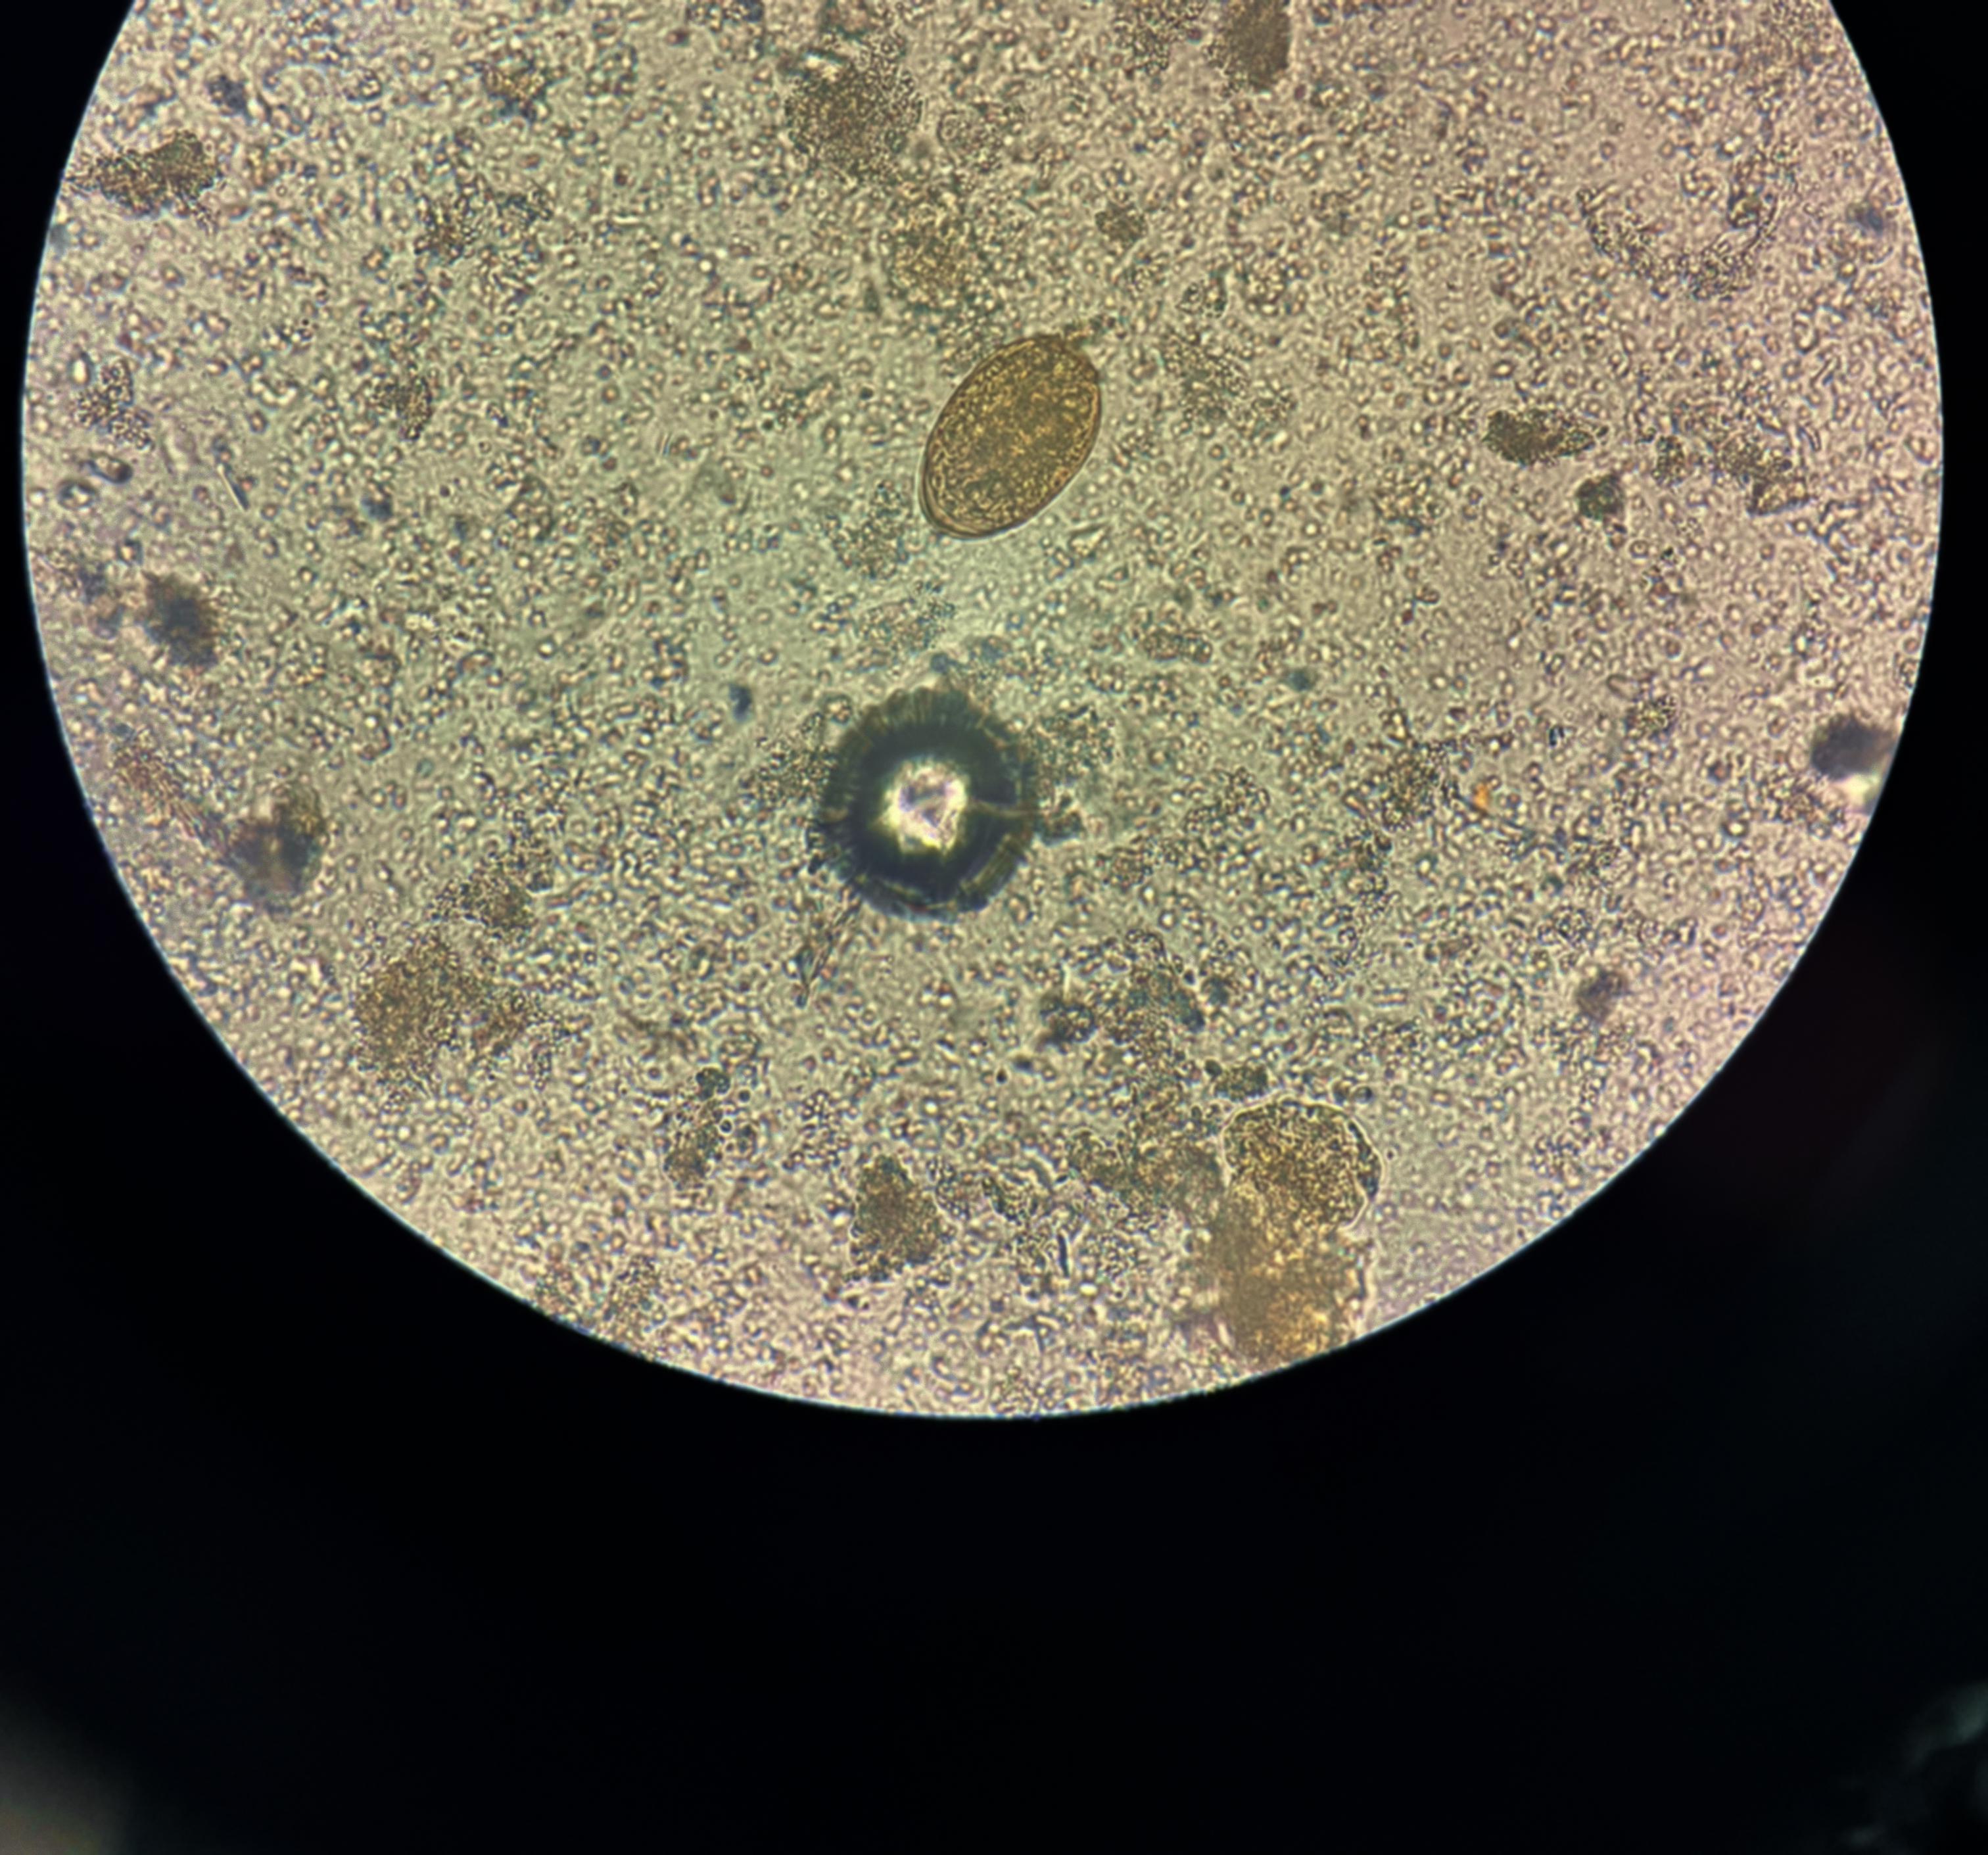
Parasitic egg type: Paragonimus spp